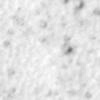
Label: no_change